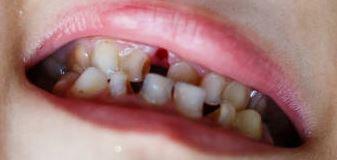
Condition: hypodontia